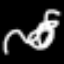
Label: squiggle